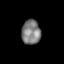
Tissue: skin
Cell type: Fibroblasts
Senescence score: 0.7654
Nuclear area (px): 454
Mean DAPI intensity: 126.676